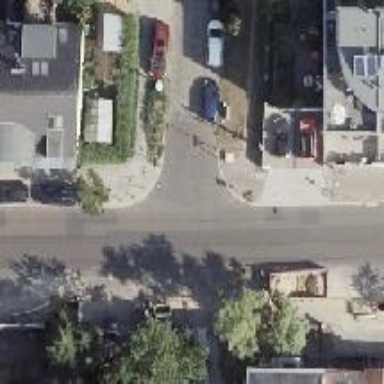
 there is parallel street-side parking lane."